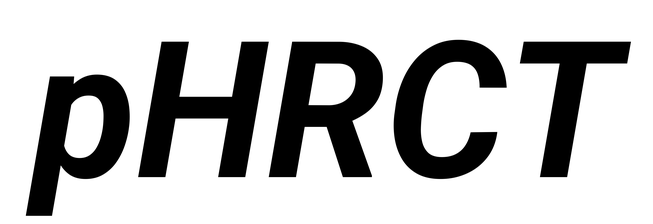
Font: Roboto-Italic_Bold_Italic